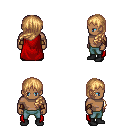
a pixel art fantasy rpg character, male body template, human, dark skin, red cape, teal pants, light blonde left-swept hairstyle, leather bracers, black shoes, four views (front, back, left, right), 2x2 character sprite sheet, small pixel art, hard edges, no anti-aliasing